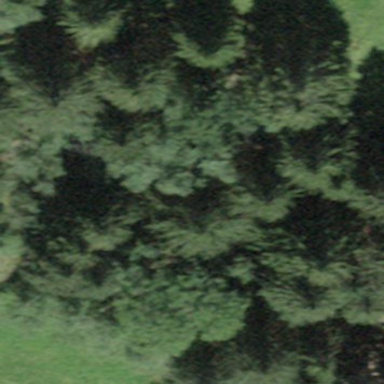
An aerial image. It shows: Forest area.